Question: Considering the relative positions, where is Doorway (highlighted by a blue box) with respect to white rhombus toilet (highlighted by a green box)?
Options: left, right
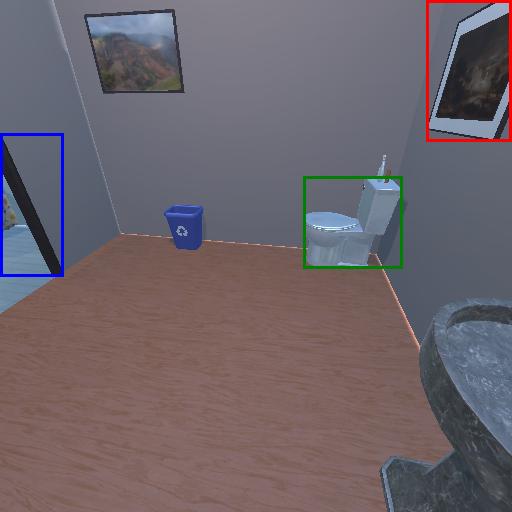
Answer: left